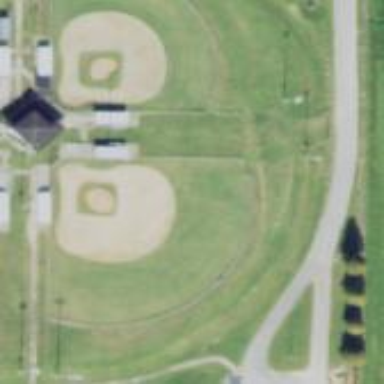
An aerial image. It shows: Baseball pitch for leisure and sports activities.